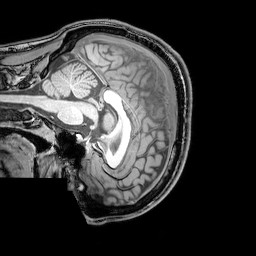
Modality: T1w
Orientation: sagittal
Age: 20
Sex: male
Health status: healthy
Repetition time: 0.081 s
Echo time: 0.037 s